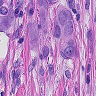
Metastatic tissue present: yes